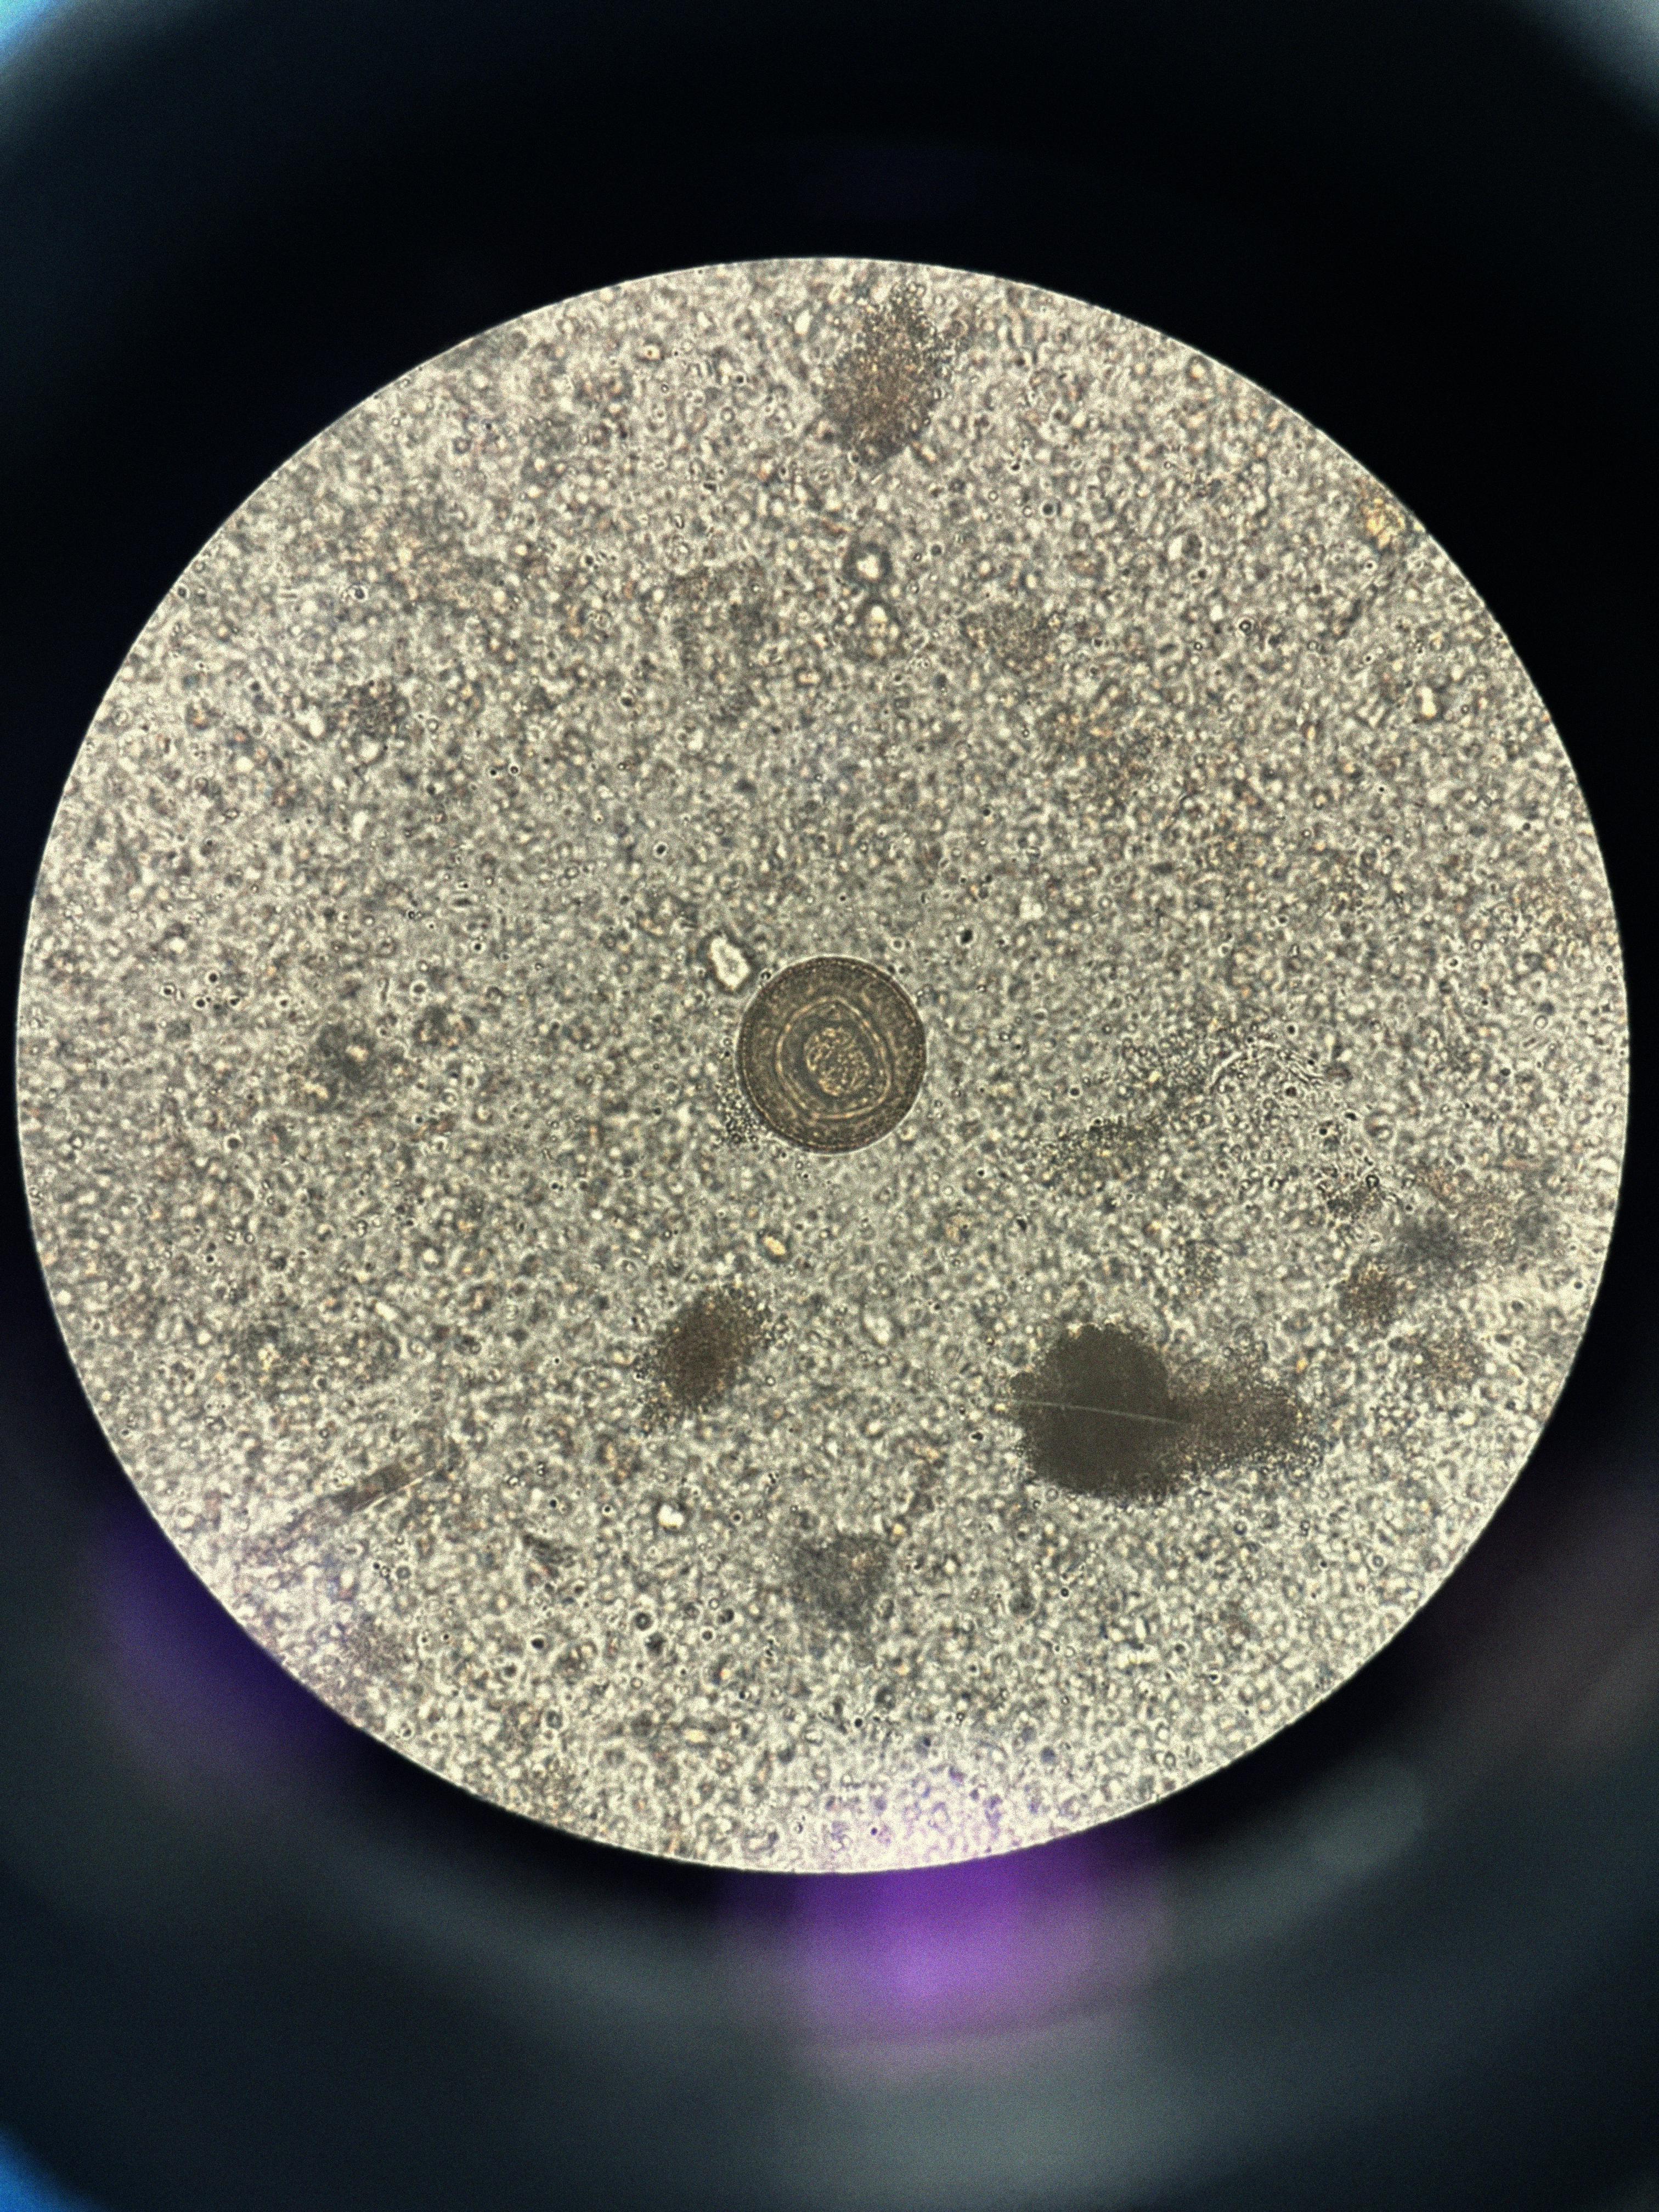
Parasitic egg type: Hymenolepis diminuta